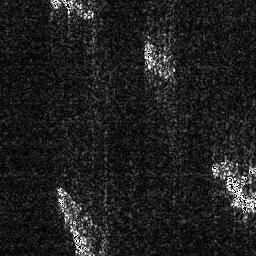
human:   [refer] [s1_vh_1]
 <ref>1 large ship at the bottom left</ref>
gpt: <box>[[20, 72, 36, 99, 0]]</box>